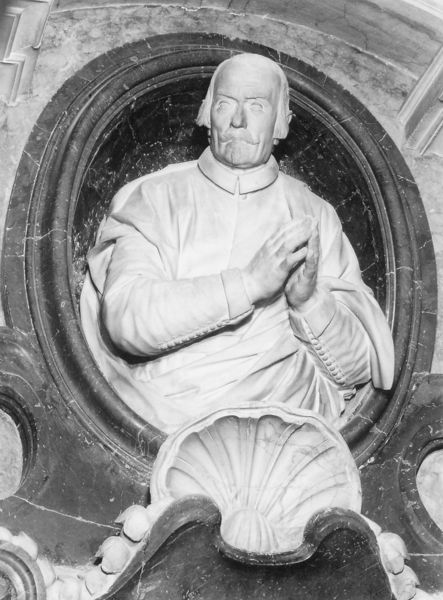
Titel: Denkmal für Francesco de Vides
Künstler: Domenico Guidi
Standort: Rom, S. Maria di Montserrato, refettorio (EU - I - Latium)
Schlagwörter: kopf, mann, weiß, marmor, blick, bart, hemd, schnurrbart, augen, barock, falten, kragen, stein, ärmel, hände, portrait, figur, geistlicher, gewand, mantel, augenbrauen, brustbild, kreis, oval, skulptur, statue, relief, büste, bildhauerei, knöpfe, foto, fotografie, nische, medaillon, schwarzweiss, manschetten, kardinal, beten, spitzbart, photo, stirnglatze, priester, muschel, betend, bauplastik, skultpur, jakob, bernini